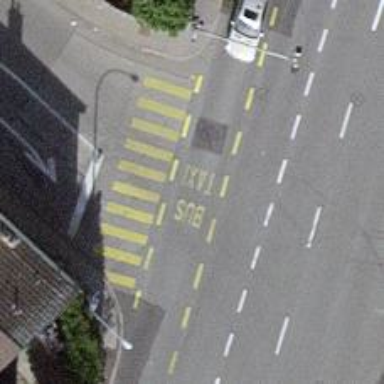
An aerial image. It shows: Crossing with traffic signals.